Aerial crown-view tile of a tropical tree (Barro Colorado Island, Panama), acquired 20241216:
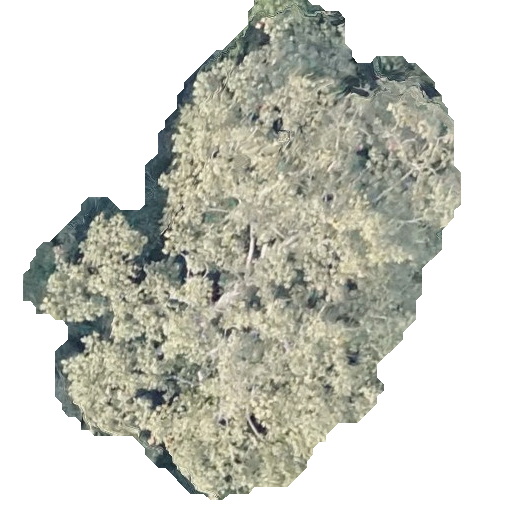
Species: Pseudobombax septenatum
GBIF accepted scientific name: Pseudobombax septenatum
Crown area: 195.636 m²